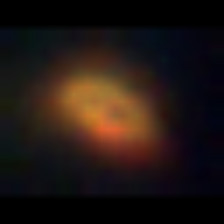
Taxon: Unknown_phyto
Group: Unknown